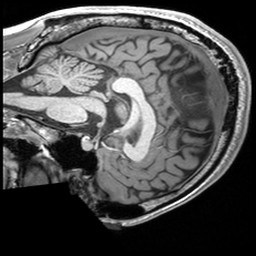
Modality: T1w
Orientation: sagittal
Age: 22
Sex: male
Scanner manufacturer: siemens
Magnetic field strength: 3 T
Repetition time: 2.53 s
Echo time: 0.00298 s